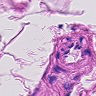
Metastatic tissue present: no